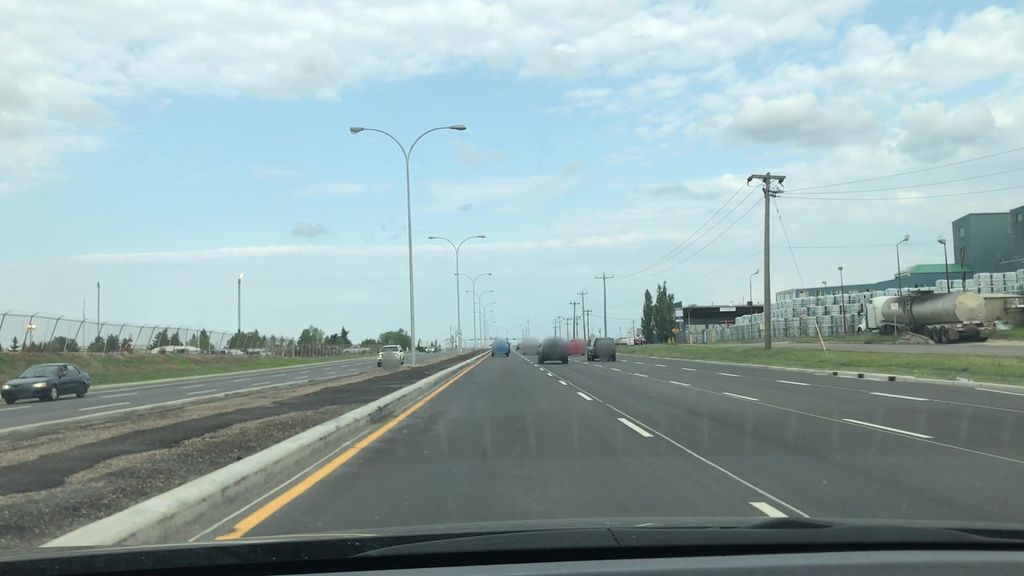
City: edmonton